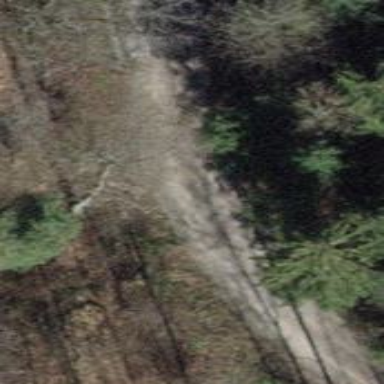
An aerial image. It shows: Track road.